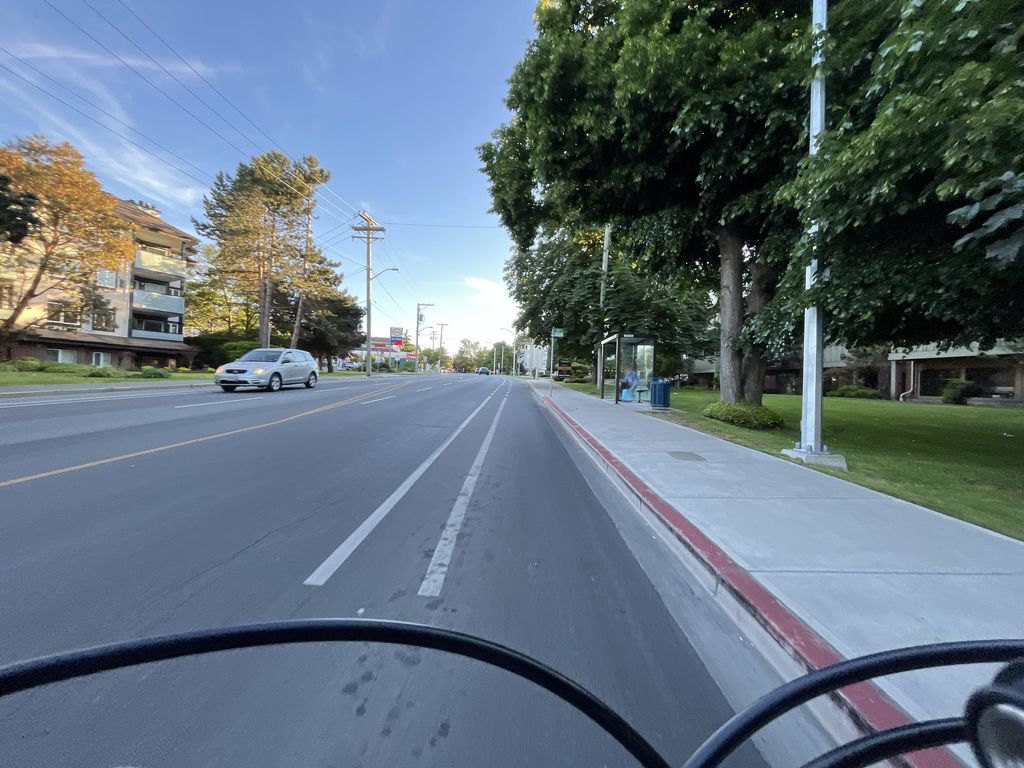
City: victoria